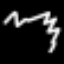
Label: squiggle